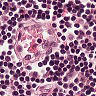
Metastatic tissue present: no